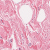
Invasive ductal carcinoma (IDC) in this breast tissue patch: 0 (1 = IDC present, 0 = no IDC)